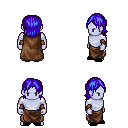
a pixel art fantasy rpg character, male body template, dark elf, purple skin, brown cape, robe skirt, blue long bangs hairstyle, cloth bracers, black slippers, four views (front, back, left, right), 2x2 character sprite sheet, small pixel art, hard edges, no anti-aliasing